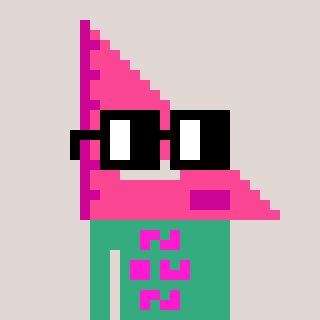
a pixel art character with square black glasses, a squadron ruler-shaped head and a teal-colored body on a warm background